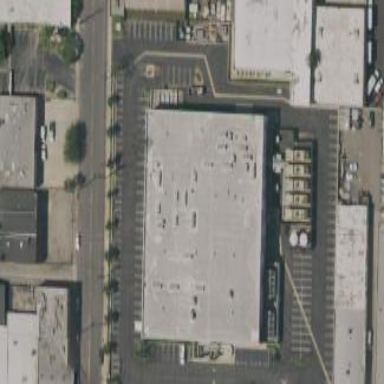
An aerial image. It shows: Data center building.